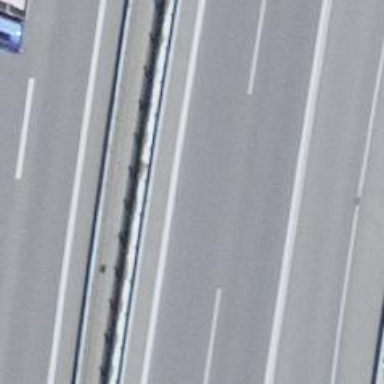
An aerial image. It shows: Asphalt motorway link.